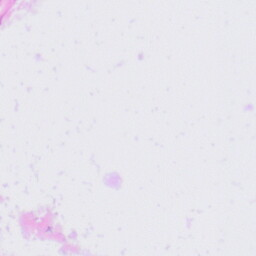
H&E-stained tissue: Tonsil